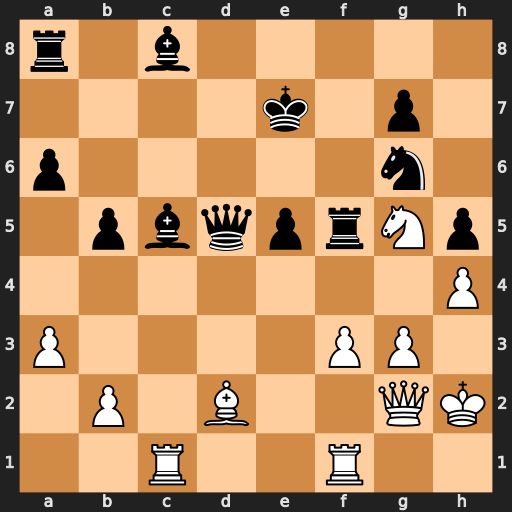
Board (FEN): r1b5/4k1p1/p5n1/1pbqprNp/7P/P4PP1/1P1B2QK/2R2R2
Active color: w
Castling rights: -
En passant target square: -
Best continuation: Rxc5 Qxc5 Bb4 Qxb4 axb4